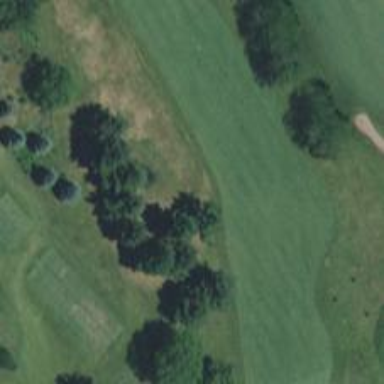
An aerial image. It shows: View of golf hole.